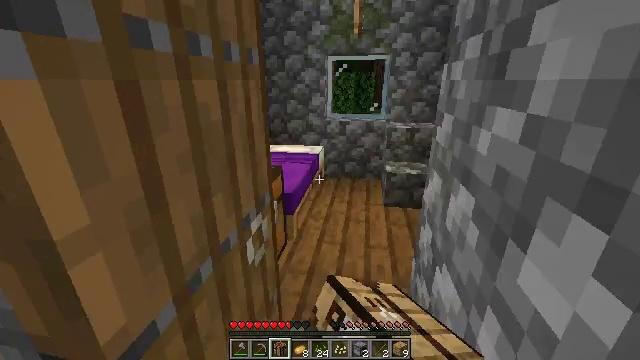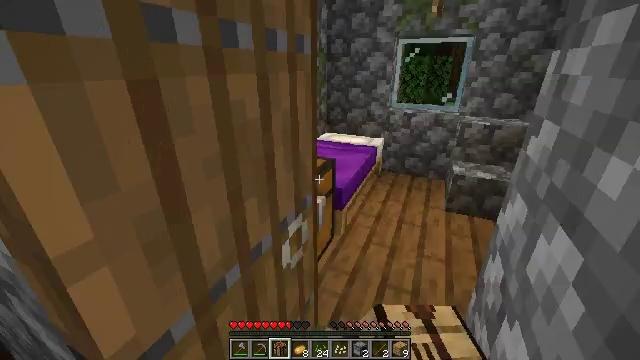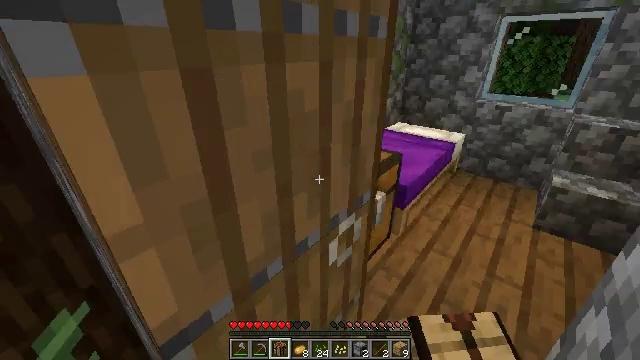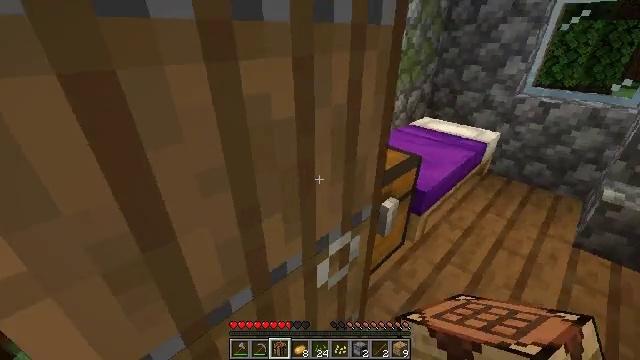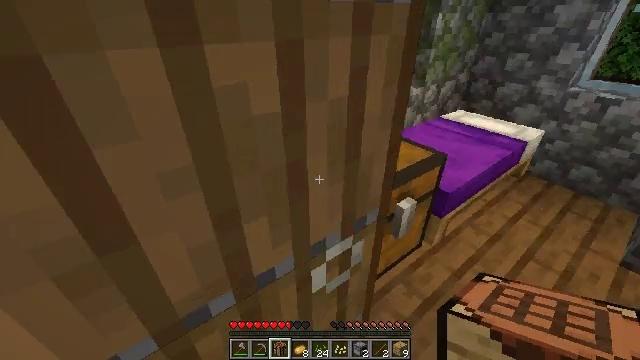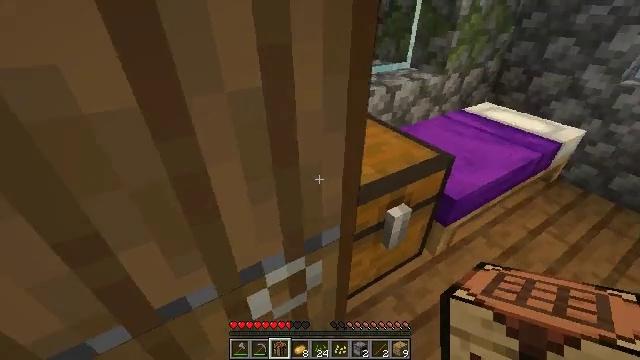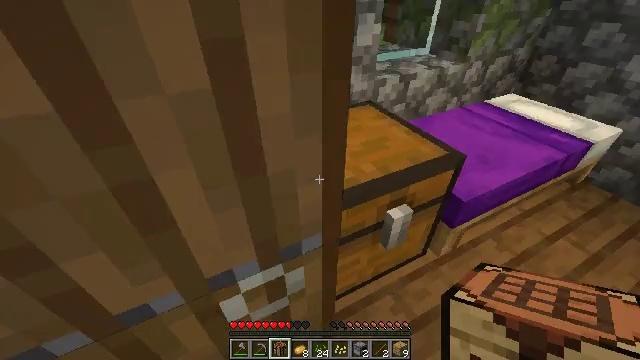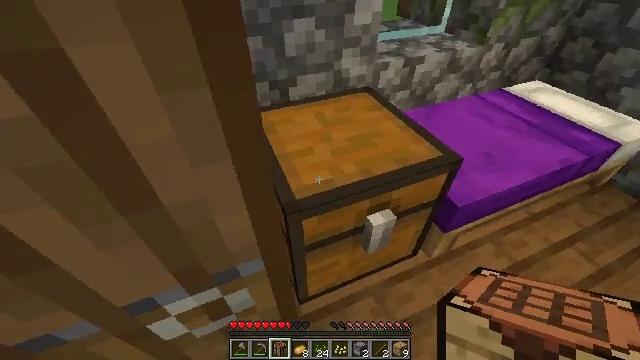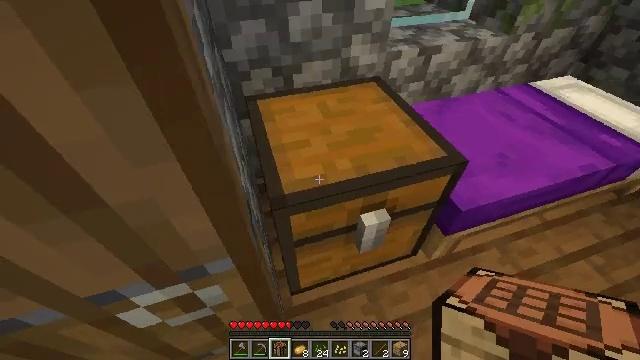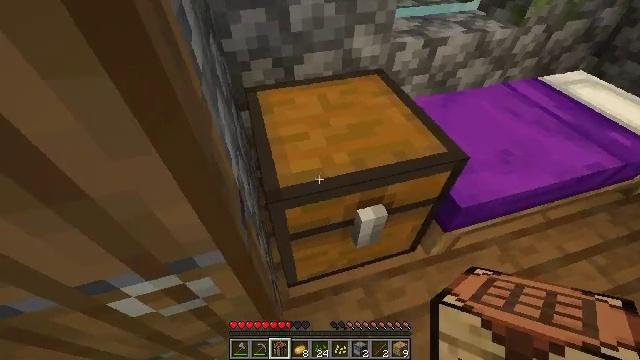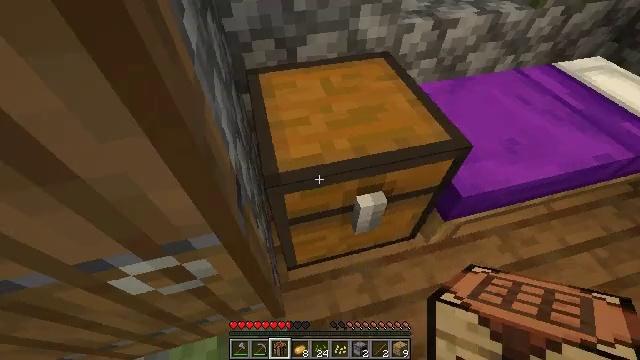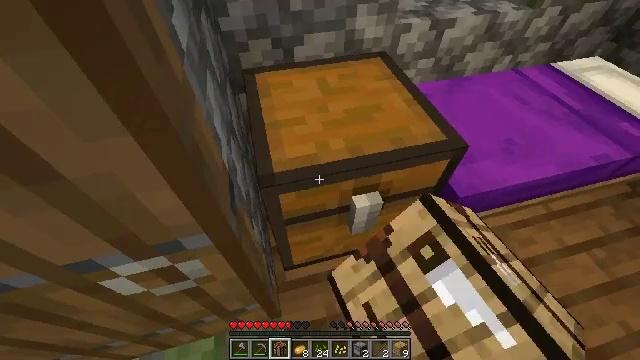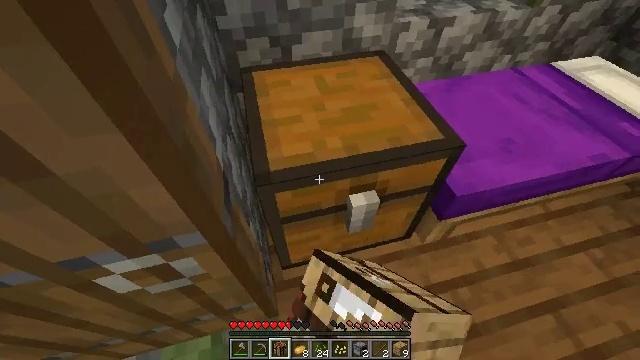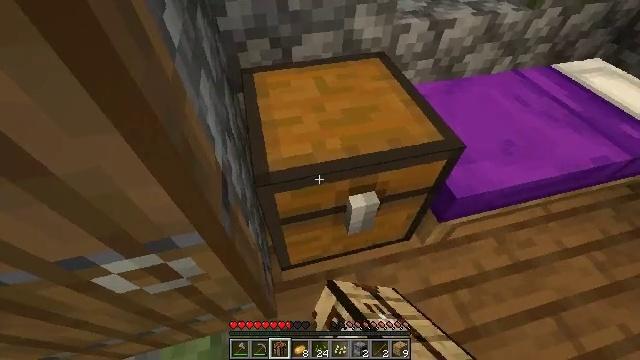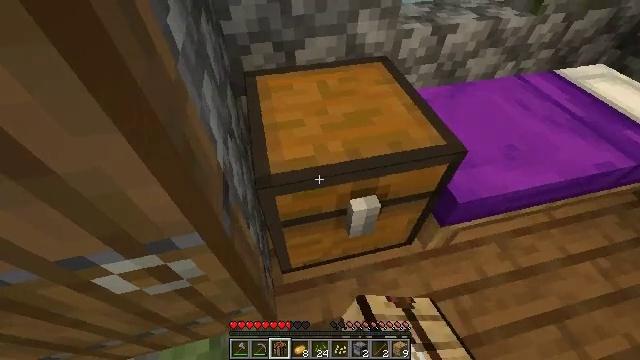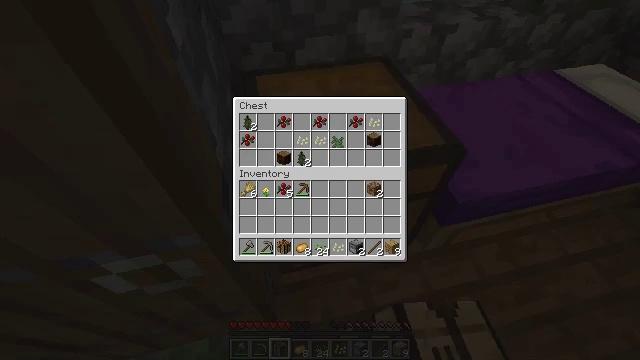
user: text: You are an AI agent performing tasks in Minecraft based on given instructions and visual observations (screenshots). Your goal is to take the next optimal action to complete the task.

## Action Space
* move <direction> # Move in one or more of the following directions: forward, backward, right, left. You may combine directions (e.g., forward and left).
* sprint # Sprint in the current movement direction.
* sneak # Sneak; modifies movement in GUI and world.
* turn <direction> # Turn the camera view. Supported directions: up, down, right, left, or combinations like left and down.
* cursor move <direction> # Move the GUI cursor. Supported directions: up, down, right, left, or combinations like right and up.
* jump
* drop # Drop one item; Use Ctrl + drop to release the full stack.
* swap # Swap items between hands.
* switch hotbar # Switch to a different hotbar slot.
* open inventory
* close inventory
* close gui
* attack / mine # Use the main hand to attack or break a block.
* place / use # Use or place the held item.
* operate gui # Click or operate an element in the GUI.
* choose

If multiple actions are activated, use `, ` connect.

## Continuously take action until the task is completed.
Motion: motion action
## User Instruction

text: Hold left button to gather the purple bed.
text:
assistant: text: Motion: move forward and move right, turn left and down
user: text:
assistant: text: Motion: move forward and move right, turn left and down
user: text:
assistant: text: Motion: move forward and move right, turn left and down
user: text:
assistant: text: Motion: move forward and move right, turn left and down
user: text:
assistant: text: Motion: move forward and move right, turn left and down
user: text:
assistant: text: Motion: move forward and move right, turn left and down
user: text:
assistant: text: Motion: turn left and down
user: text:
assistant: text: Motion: turn left and down
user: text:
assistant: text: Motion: turn left and down
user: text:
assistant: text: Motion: turn left and down, use / place
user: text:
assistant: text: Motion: use / place
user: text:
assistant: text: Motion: use / place
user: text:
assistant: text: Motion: use / place
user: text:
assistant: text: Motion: no_op
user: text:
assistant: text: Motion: open gui
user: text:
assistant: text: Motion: no_op
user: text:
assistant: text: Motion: cursor move up
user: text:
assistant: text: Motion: cursor move up
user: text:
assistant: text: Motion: sneak
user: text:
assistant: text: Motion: sneak
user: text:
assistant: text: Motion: sneak
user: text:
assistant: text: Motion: sneak
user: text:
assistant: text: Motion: sneak
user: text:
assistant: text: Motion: sneak
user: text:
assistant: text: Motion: sneak
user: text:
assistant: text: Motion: sneak
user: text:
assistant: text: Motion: sneak
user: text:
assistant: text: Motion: sneak
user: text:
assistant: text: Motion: sneak
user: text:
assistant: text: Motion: sneak